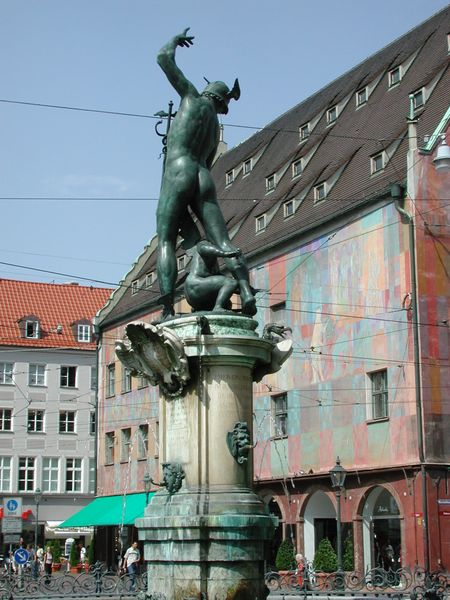
Titel: Merkurbrunnen in Augsburg
Künstler: Adriaen de Vries
Standort: Augsburg, Moritzplatz (EU - D - B)
Schlagwörter: blau, flügel, gott, himmel, wasser, grün, menschen, stadt, bunt, fenster, hut, laterne, licht, schaufenster, dach, gebäude, haus, rot, architektur, häuser, gitter, kind, brunnen, skulptur, springbrunnen, statue, deutschland, bogen, fassade, fassaden, stab, dächer, platz, bronze, plastik, fotografie, bögen, kabel, denkmal, mythologie, arkaden, götter, hermes, götterbote, merkur, bote, wasserspeier, markise, leitungen, augsburg, masken, verkehrsschild, verkehrsschilder, flügelhut, #, bronzue, #wappen, fraht